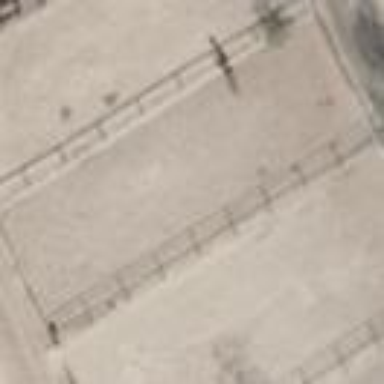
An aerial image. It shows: Fenced paddock used for animal keeping.